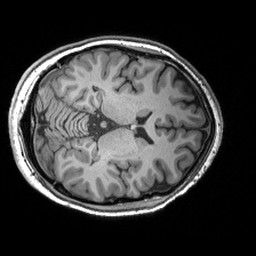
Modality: T1w
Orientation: axial
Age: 30
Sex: male
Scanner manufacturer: siemens
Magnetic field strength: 3 T
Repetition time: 2.53 s
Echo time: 0.00299 s